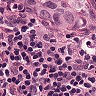
Metastatic tissue present: yes